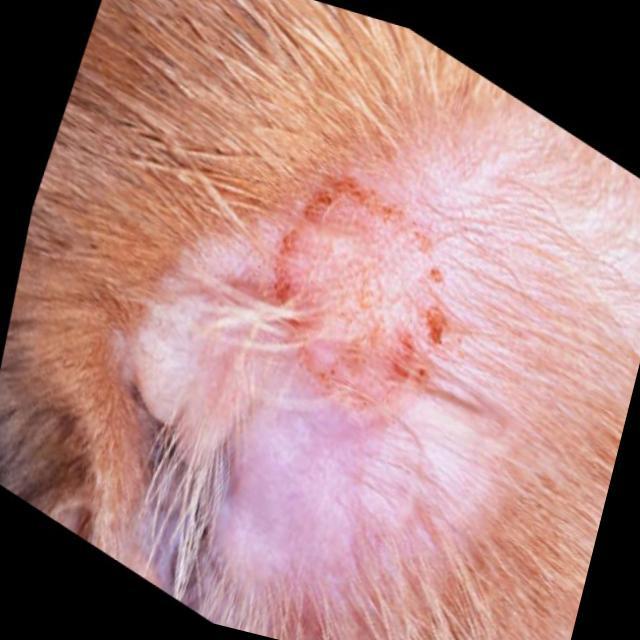
Canine ringworm (Dermatophytosis) — fungal infection caused by Microsporum or Trichophyton. Presents with circular alopecia, scaling, crusting, and broken hairs.